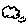
Label: cloud